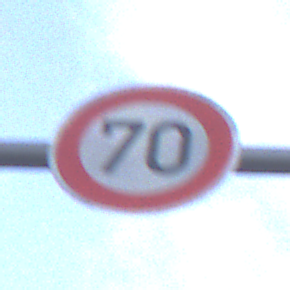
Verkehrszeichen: Geschwindigkeit70
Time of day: SunriseSunset
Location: Outdoor (Nature)
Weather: PartlyCloudy
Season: NotSpecified
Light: Natural